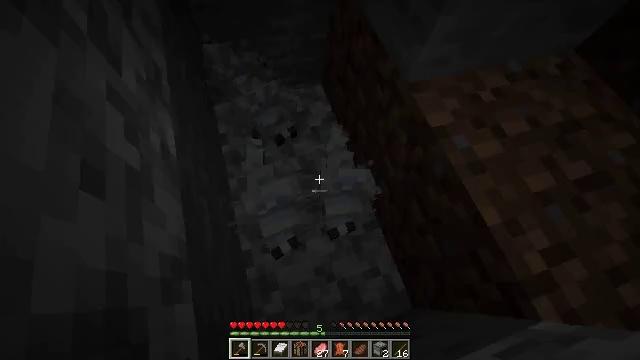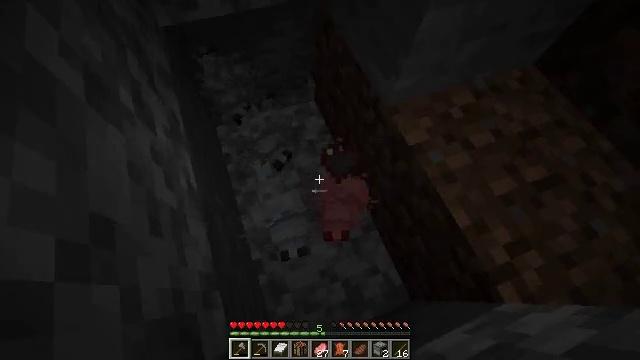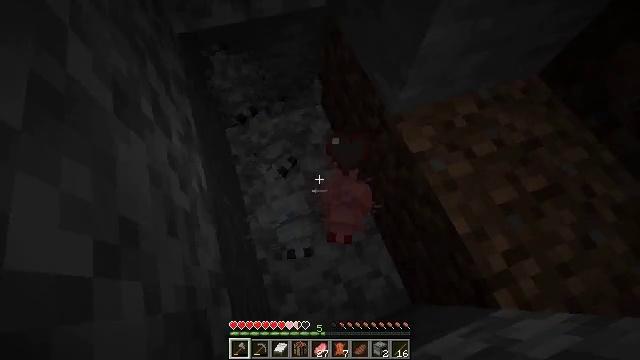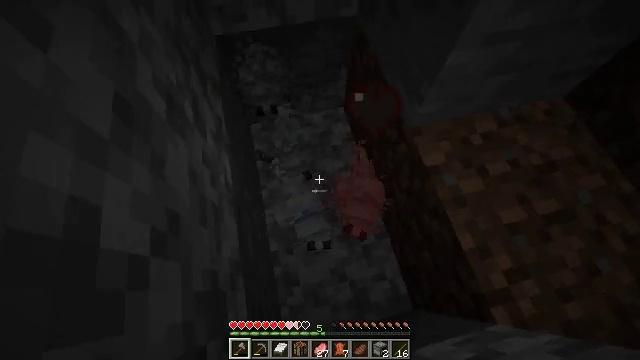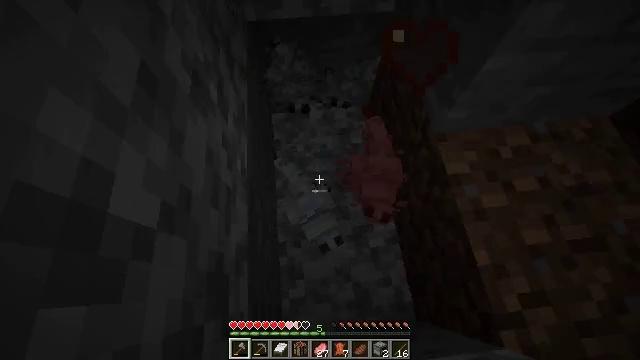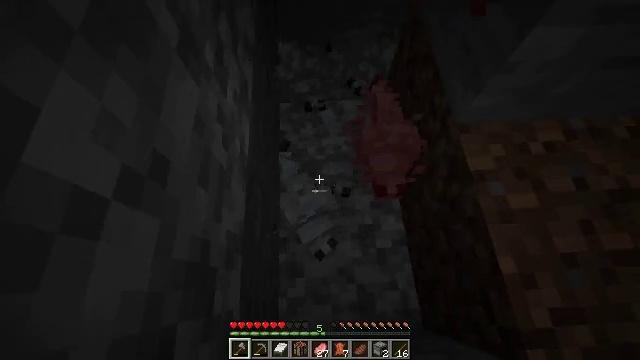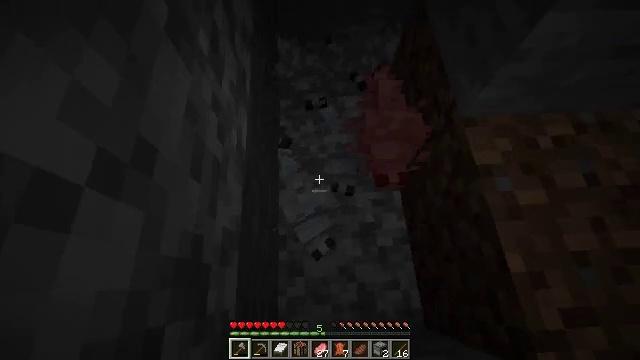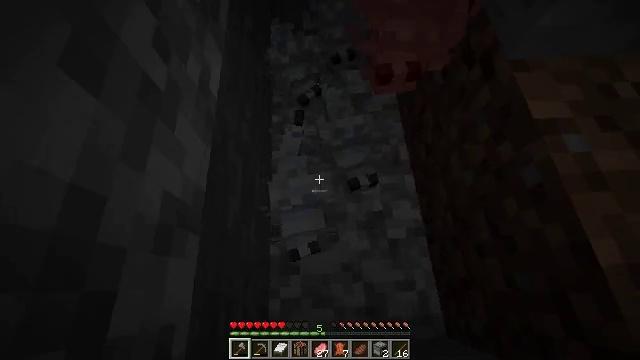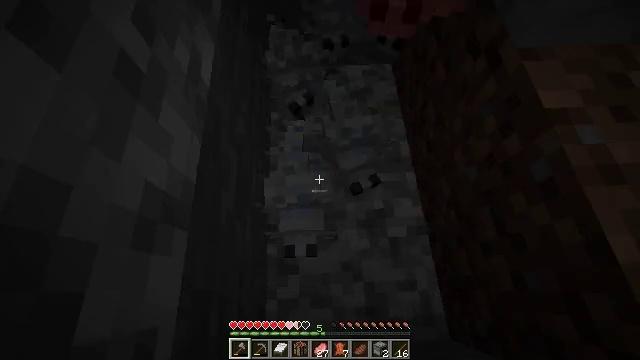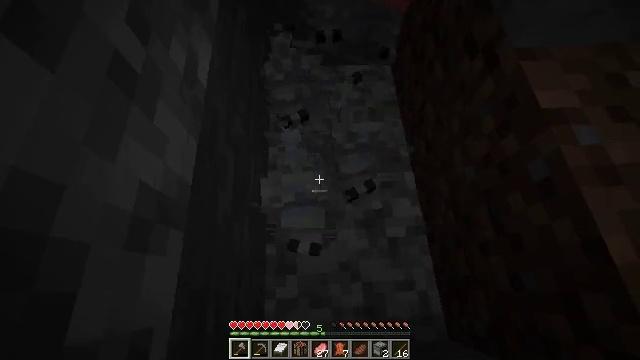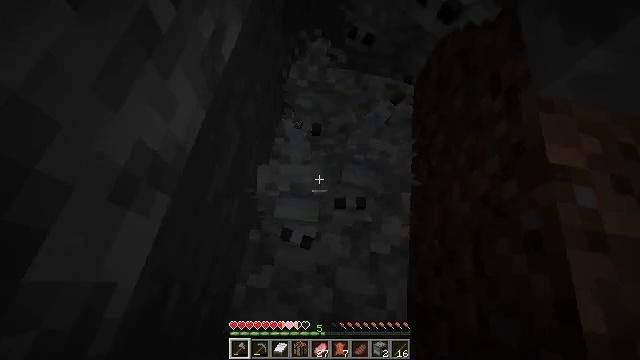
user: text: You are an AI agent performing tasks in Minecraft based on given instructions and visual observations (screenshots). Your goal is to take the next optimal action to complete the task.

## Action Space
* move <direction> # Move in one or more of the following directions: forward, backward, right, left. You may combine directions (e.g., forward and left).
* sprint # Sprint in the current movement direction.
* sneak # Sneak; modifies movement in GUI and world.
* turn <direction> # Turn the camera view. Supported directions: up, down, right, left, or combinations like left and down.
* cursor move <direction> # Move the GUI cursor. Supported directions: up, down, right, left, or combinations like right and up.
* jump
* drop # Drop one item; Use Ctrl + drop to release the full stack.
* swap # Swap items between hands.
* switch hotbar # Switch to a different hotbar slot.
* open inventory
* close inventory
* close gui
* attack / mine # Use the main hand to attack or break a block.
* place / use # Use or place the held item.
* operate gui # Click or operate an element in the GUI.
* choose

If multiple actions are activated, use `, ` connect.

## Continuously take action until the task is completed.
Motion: motion action
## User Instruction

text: Fight against silverfish.
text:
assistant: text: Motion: no_op
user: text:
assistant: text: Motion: turn left
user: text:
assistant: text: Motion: turn left and down
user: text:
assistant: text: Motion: turn left
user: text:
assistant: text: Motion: turn left
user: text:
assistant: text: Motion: attack / mine
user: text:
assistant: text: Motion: attack / mine
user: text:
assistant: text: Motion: attack / mine
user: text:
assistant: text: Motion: attack / mine
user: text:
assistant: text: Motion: no_op
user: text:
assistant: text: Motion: no_op